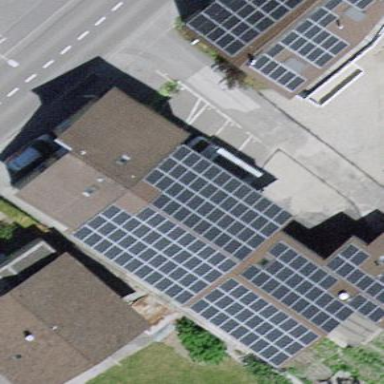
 consisting of solar photovoltaic panels."